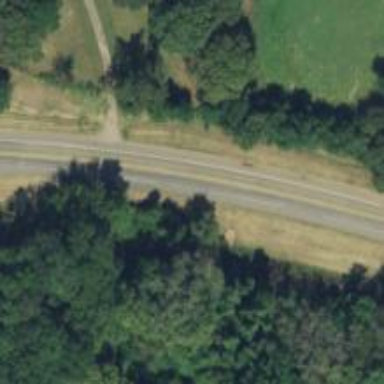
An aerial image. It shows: Asphalt trunk highway.